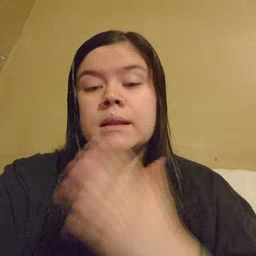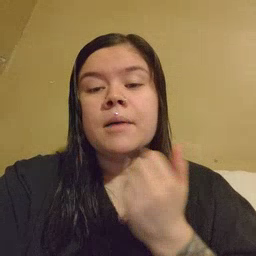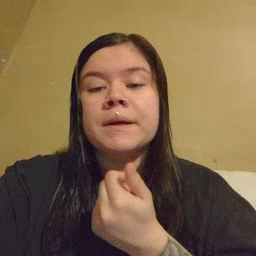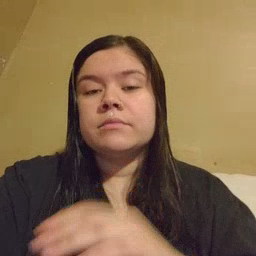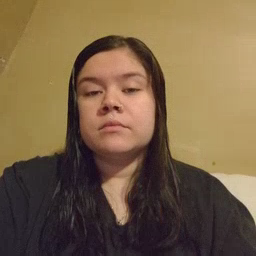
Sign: napkin